Current action and preconditions to check: path_clear

Your task: For each precondition in the list above, predict whether it will hold at this action.

Consider the current scene as observed from the mobile robot's camera, and analyze the predicted future states of all dynamic agents (e.g., people, animals, vehicles, or any moving entities) within the NEXT SECOND.

IMPORTANT: Only answer "very likely" if you are absolutely certain—based on strong, clear evidence—that a dynamic agent will violate the precondition in the predicted future state. Do NOT answer "very likely" for unlikely, ambiguous, or low-probability risks.

Ask yourself for each precondition: Is there a high probability, with clear and convincing evidence, that the predicted future states of any dynamic agent will interfere with the predicted future state of the currently executing action within the NEXT SECOND, causing that precondition to fail?

Assess the risk level based on these predictions. Use "likely" or "very likely" if motions create a clear risk of interference.

Use "neutral" or "improbable" if agents are nearby but their predicted paths are clearly diverging or non-conflicting.

Failure Risk Categories: "very improbable", "improbable", "neutral", "likely", "very likely"

Answer Format: Output ONLY the probability_of_failure value from these categories: "very improbable", "improbable", "neutral", "likely", "very likely"

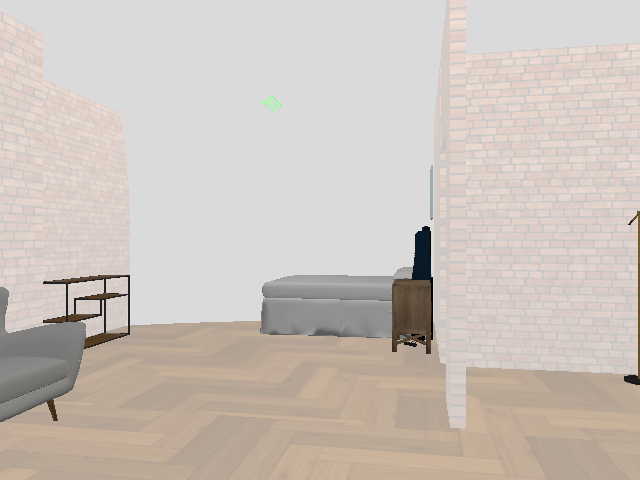

Answer: very improbable